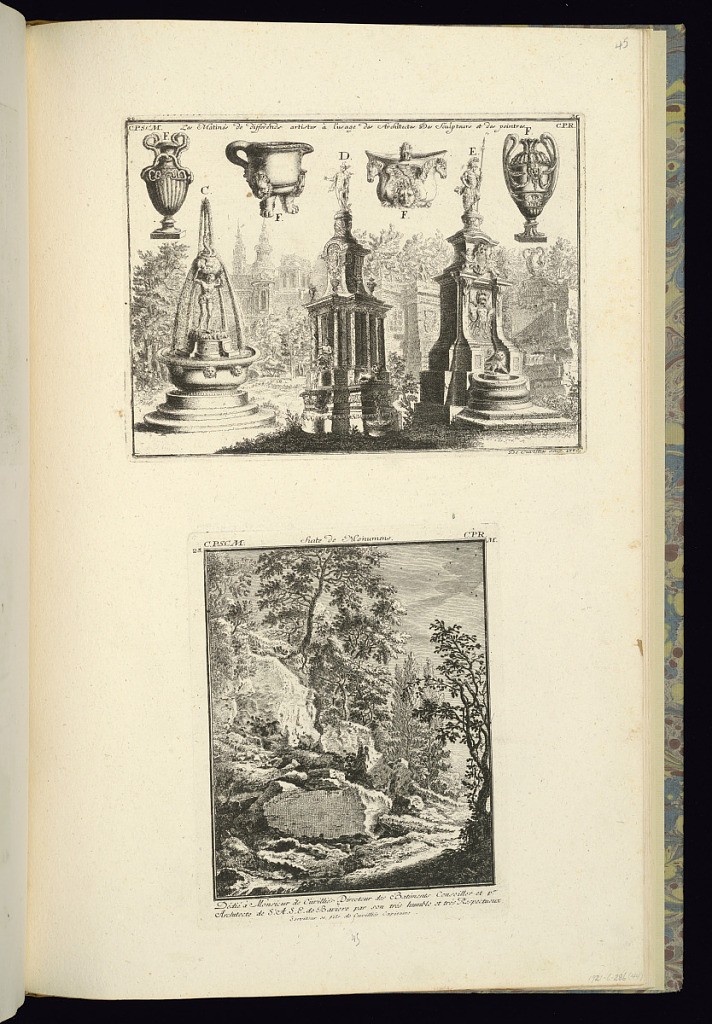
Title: Upper Plate: Designs for Fountains, Monuments, and Sculpted Architectural Details
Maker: François de Cuvilliés the younger, German, 1731 - 1777
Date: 1770
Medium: Etching and engraving on paper
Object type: Print
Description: Two plates printed on a single sheet. The upper plate illustrates designs for fountains, monuments and sculpted architectural details, including two vases, with a landscape and monuments in the background. The lower plate illustrates a landscape with trees and rocks. The plates are titled, numbered, signed, and dated.